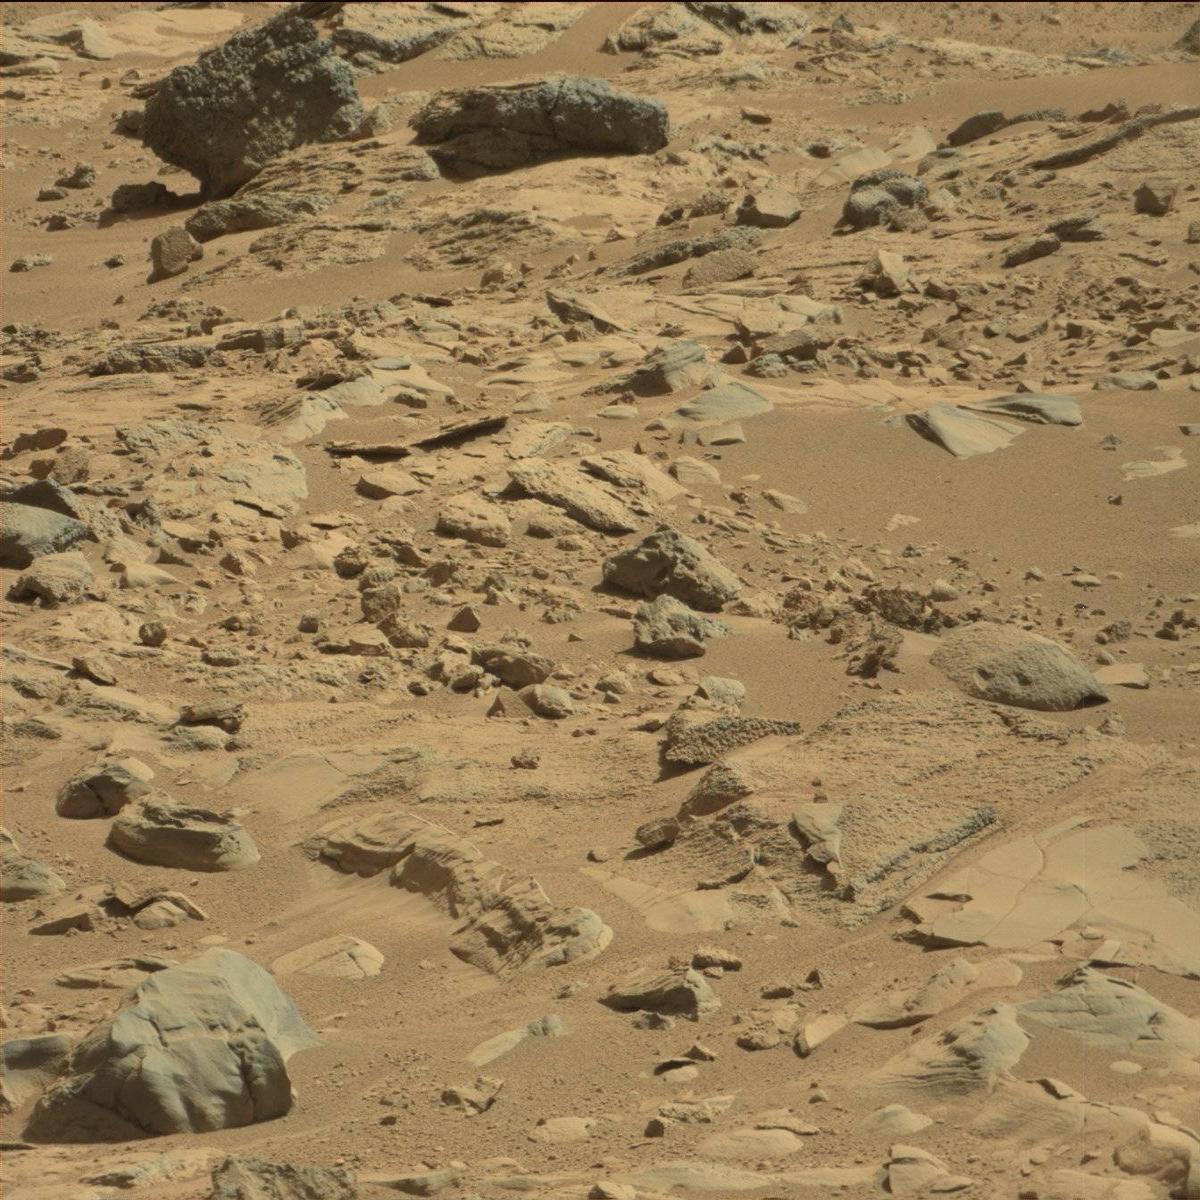
Terrain classes present: Bedrock, Sand / Soil